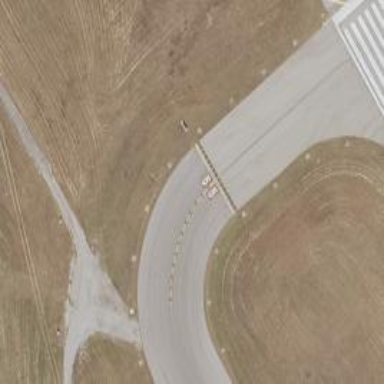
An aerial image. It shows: Asphalt taxiway in the airport.